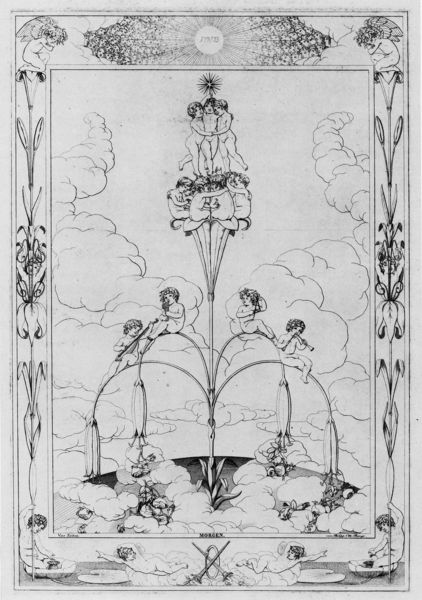
Titel: Der Morgen
Künstler: Philipp Otto Runge
Institution: Hamburg, Kunsthalle
Schlagwörter: gott, wolken, blumen, zeichnung, blüte, wolke, ornament, rahmen, morgen, sonne, brunnen, engel, floral, religion, stern, druck, schwarz-weiß, stich, runge, seerosen, trompeten, lilien, putten, puti